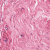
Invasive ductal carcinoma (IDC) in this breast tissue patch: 0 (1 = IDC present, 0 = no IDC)